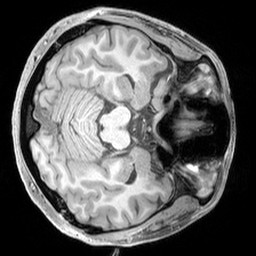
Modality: T1w
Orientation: axial
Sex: female
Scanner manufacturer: siemens
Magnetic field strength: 3 T
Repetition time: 2.3 s
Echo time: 0.00226 s